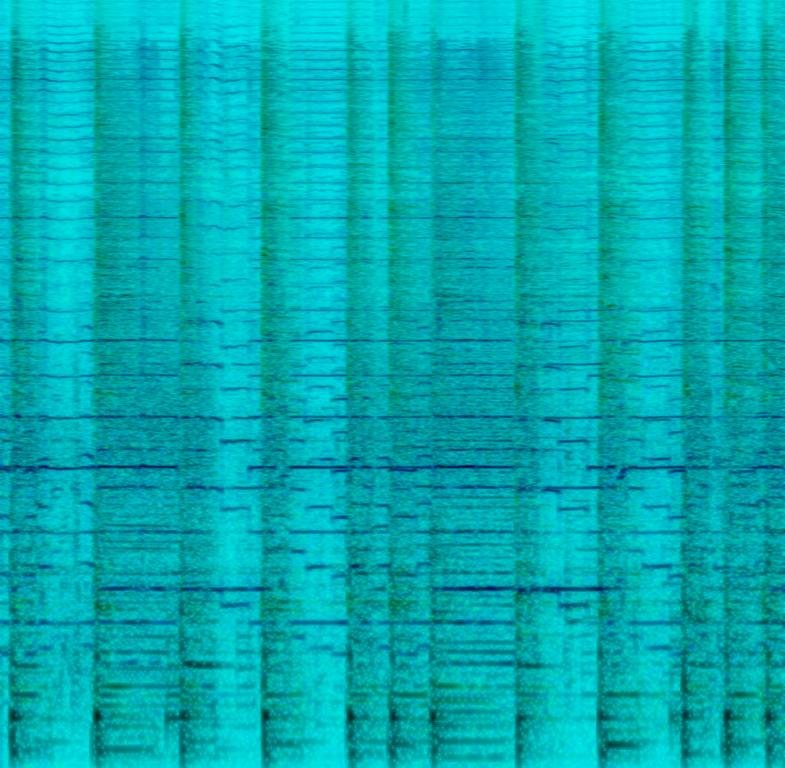
This is a country music piece. There is a male vocalist singing in a preaching manner. The melody is being played by a violin, a banjo and an electric guitar while an upright bass is playing in the background. The rhythmic background consists of an accentuated acoustic drum beat. The atmosphere is lively and hard-hitting. This piece could be used in the soundtrack of a historical crime movie taking place in the US.